Question: I've a custom data provider in my Model
I tryied this in controller
'''
public function actionMonthTotal()
{
$model=new Rapporti();
$this->render('monthTotal',array(
'dataProvider'=>$model->monthTotal(),
));
}
'''
Where monthTotal is the model function that give me a DataProvider
Actually 'monthTotal' is a copy/past of view.php and it uses a clistView using _monthTotal, that is a copy/past of _view.php
I Need to simply get the dataset from dataProvider (a 'SELECT COUNT, SUM, SUM, etc...") and iterate into recordset to echo a simple TABLE into monthTotal view . So ...
My month total is this and is in 'Report' Model
Actually report is in a relation Report N -> 1 Pionierato (sorry for italian terms, but are only object names)
'''
public function totalMonth() {
$criteria = new CDbCriteria();
$criteria->with = array ('pionierato');
$criteria->condition = 'dataBetel=:month';
$criteria->select = "COUNT(t.id) as numProclamatori,
pionierato.tipo as tipoPionierato,
SUM(libri) as sommaLibri,
SUM(opuscoli) as sommaOpuscoli,
SUM(ore) as sommaOre,
SUM(riviste) as sommaRiviste,
SUM(visite) as sommaVisite,
SUM(studi) as sommaStudi";
$criteria->group = "t.dataBetel, t.pionieratoId";
$criteria->params = array ('month' => "2012-09-01");
$dataProvider=new CActiveDataProvider('Rapporti',
array ('criteria' => $criteria)
);
return $dataProvider;
}
'''
I need to use this dataprovider to get the 3 record it will output and print a 3-row table. Static.
Using suggestion from first answer, i got this:

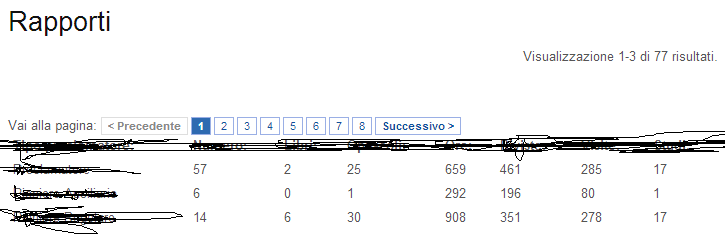
Answer: Try:
'''
public function actionMonthTotal()
{
$model = Rapporti::model()->monthTotal();
$this->render('monthTotal',array(
'dataProvider'=>$model,
));
}
'''
That should work, you are creating an object with the name $model which has a value equal to the return value of the method monthTotal() in the Rapporti model
If that doesn't work, check that you are actually getting a result from your monthTotal function by copying it (minus the return part) into your controller instead of calling it from the model.
In your monthTotal view you can iterate through the active records using <URL> like so:
'''
<?php $this->widget('zii.widgets.CListView', array(
'dataProvider'=>$dataProvider,
'itemView'=>'_view',
)); ?>
'''
Each iteration calls in a subview called "_view". The data for that record can be accessed using $data (eg: $data->id);
Here is an example of querying without using CActiveDataprovider:
'''
$model = Rapporti::model()->findAll(array(
'condition' => 'dataBetel=:month',
...
));
'''
You can try that... Alternatively you can use findAllBySql() instead of findAll() and type in your query that way. You will then be able to iterate through your data set using a foreach() loop